Question: So the title really does sum it up but the unordered_map is created on the stack and the code I use to insert into it as is follows
'''
void CameraContainer::addCamera(Scene::Camera* e){
stored_cameras.insert({ e->getGUID(), e });
}
'''
GUID will return a unsigned int
I'm using Visual Studio Ultimate 2013 Update 2
I don't know if it matters, but the class which this code belongs to is inherited by another class and it's through the other class that this one has it's functions called.

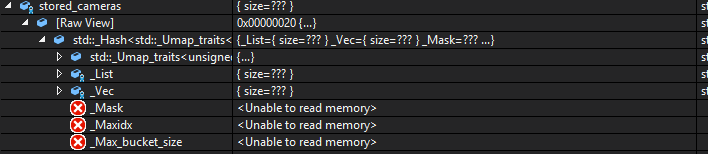
Answer: @Salgar
The issue as you said was I'm calling the function on a nullptr,
which was hidden from me because I get the pointer from the Lua Registery, obviously before it exists there.
Thank you